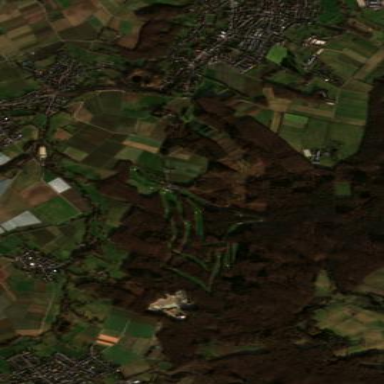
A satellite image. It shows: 18-hole golf course categorized under leisure land.